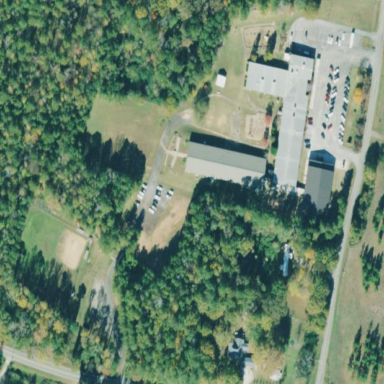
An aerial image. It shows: School.